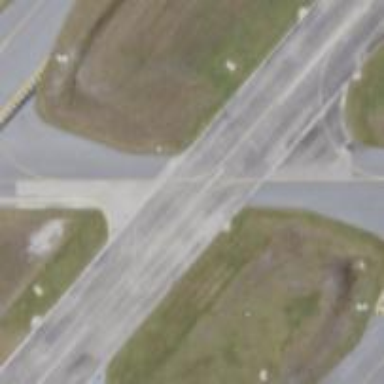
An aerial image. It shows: View of taxiway at the airport.